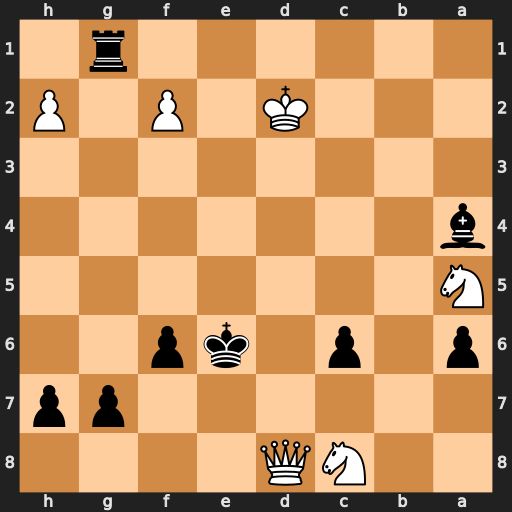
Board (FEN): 2NQ4/6pp/p1p1kp2/N7/b7/8/3K1P1P/6r1
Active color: b
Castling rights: -
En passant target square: -
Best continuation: Rd1+ Kc3 Rxd8